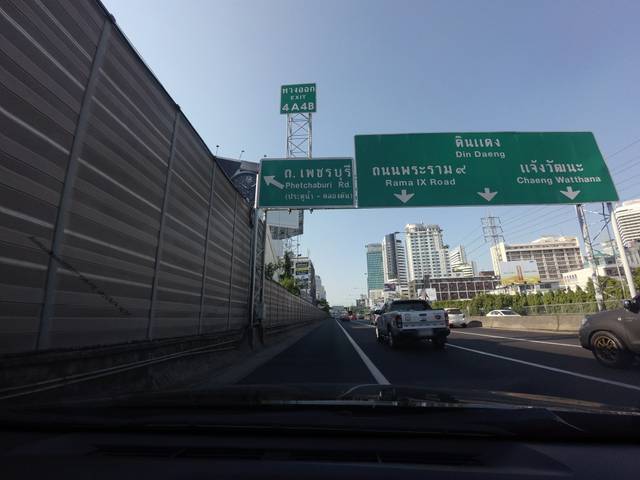
Region: Thailand
Coordinates: 13.738, 100.551